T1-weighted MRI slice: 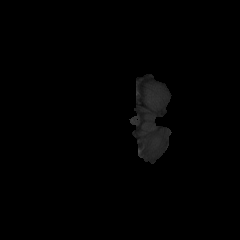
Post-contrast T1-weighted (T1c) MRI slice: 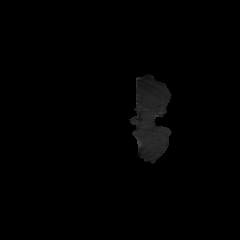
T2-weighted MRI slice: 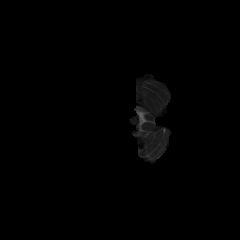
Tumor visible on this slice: no